Question: Im a beginner in css so please bear with me :D
I tried to create this custom textfield :

So i have 2 different colors, just say color A for the inner background (the big one) and color B for the outer one.
So i think the outer one (color B) could be a '<span>' and color A is a '<input type="text">'
(I dont know if this is the best way to do it, im very open to other solution because my lack of experience in css)
So this is my html code :
'''
<div id="search">
<span><input type="text" id="txtSearch"/></span>
</div>
'''
And this is my css :
'''
/*THIS IS COLOR B, THE OUTER ONE*/
#search span {
background: #c4a76e;
overflow: auto;
margin: 3%;
}
/*THIS IS COLOR A, THE INNER ONE*/
#search #txtSearch {
float: left;
border-radius: 3%;
background: #fdf4d6;
padding: 5%;
border: thin solid black;
}
'''
I plan to make the padding background color to color B, and the textfield it self color A, but its working. I just get a textfield with background color A.
What should i do?
Any help is appreciated and just let me know if you need something else.
Thanks for your time :D
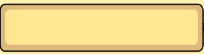
Answer: Here you go, check DEMO <URL>
# Screenshot

Use this css and done.
'''
/*THIS IS COLOR B, THE OUTER ONE*/
#search span {
float:left;
margin:0;padding:0;
border:2px solid #403726;
-webkit-border-radius: 7px;
-moz-border-radius: 7px;
border-radius: 7px;
background:#d9b980;
}
/*THIS IS COLOR A, THE INNER ONE*/
#search #txtSearch {
margin:0;
width:170px;
background: #ffe692;
padding: 10px;
border:5px solid #d9b980;
-webkit-border-radius: 8px;
-moz-border-radius: 8px;
border-radius: 8px;
}
'''